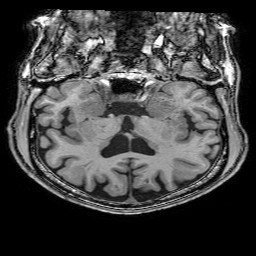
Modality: T1w
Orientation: sagittal
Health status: healthy
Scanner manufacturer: philips
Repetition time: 0.007579 s
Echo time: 0.00351 s